Aerial crown-view tile of a tropical tree (Barro Colorado Island, Panama), acquired 20250217:
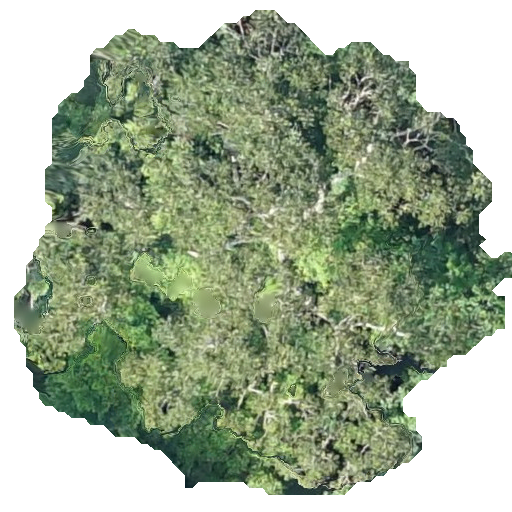
Species: Trattinnickia aspera
GBIF accepted scientific name: Trattinnickia aspera
Crown area: 255.546 m²